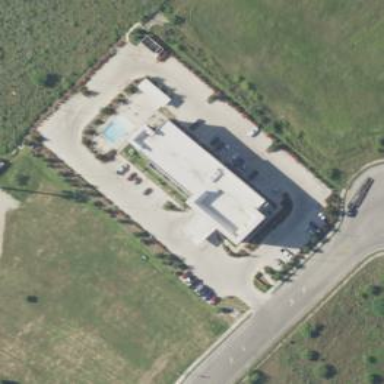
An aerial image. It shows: Hotel building.